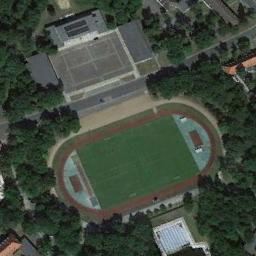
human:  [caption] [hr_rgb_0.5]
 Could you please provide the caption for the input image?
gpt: The ground track field is surrounded by trees .

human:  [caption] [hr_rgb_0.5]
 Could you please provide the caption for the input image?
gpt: There are some trees on one side of the track .

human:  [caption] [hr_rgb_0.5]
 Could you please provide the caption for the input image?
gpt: The ground track field is surrounded by a grove of trees and a other sports area is next to the ground track field .

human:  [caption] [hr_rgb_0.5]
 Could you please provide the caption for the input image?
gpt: The track and field is surrounded by forest, Next to the building .

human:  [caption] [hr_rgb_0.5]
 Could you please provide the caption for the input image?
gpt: There are many green trees around the ground track filed .